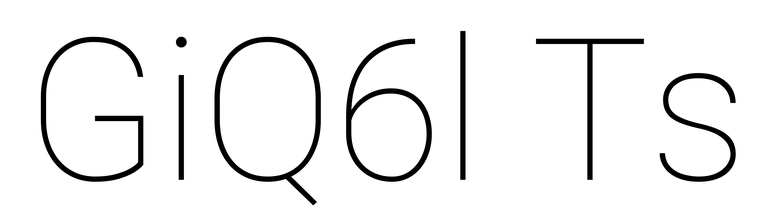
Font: Roboto_Thin